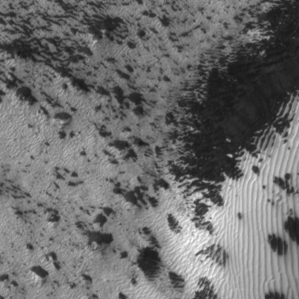
Label: frost